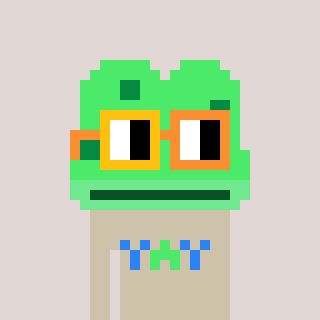
a pixel art character with square yellow and orange glasses, a frog-shaped head and a bege-colored body on a warm background